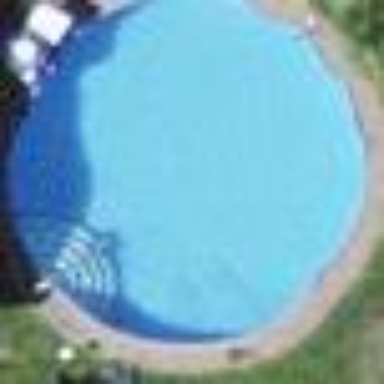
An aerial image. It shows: Swimming pool located in leisure land.